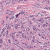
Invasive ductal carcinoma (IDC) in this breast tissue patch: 1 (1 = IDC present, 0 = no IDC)